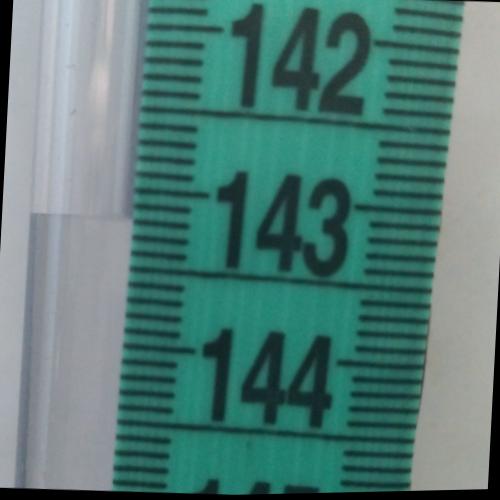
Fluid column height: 143.2 cm